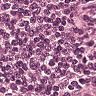
Metastatic tissue present: no